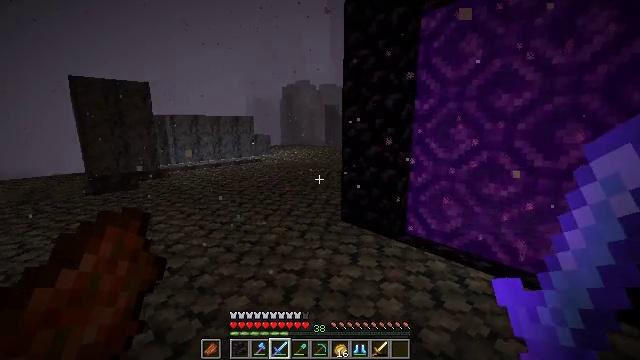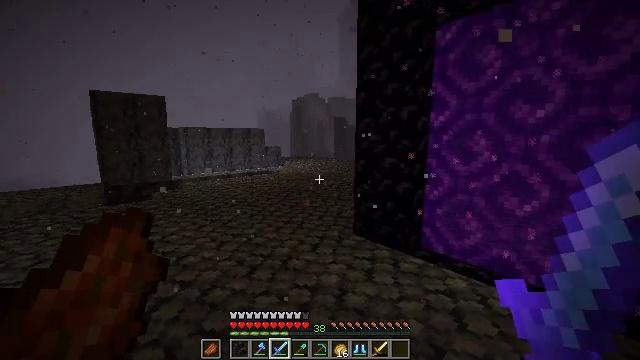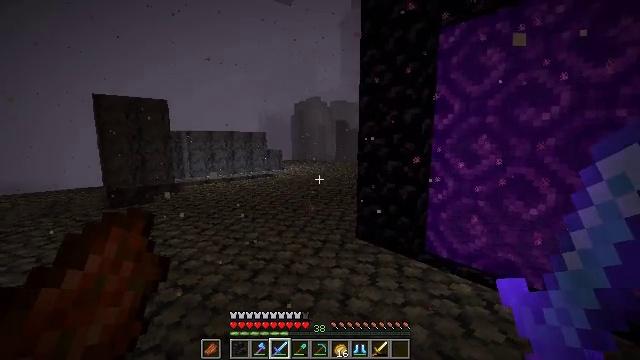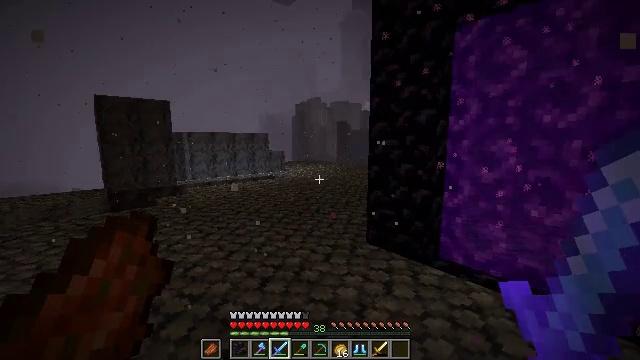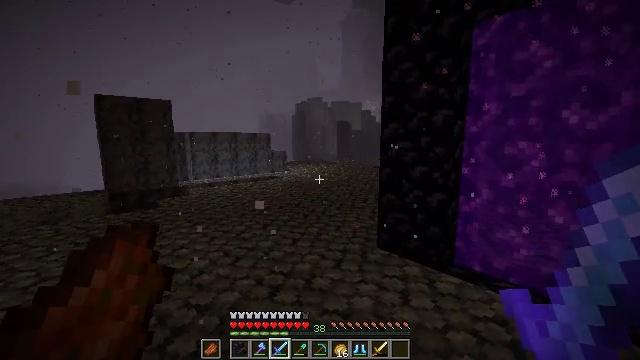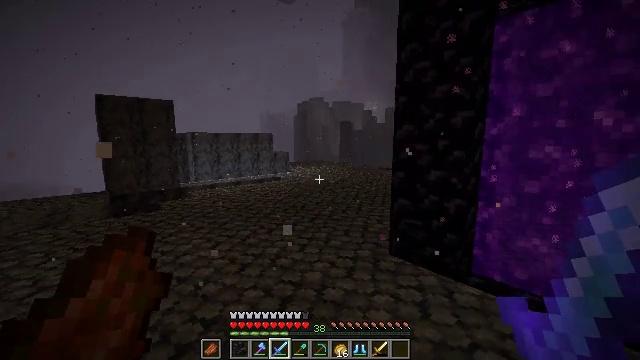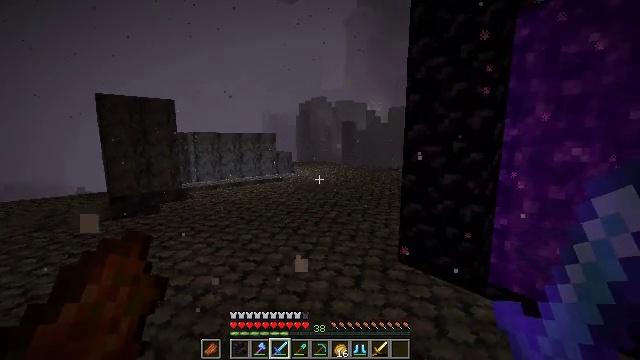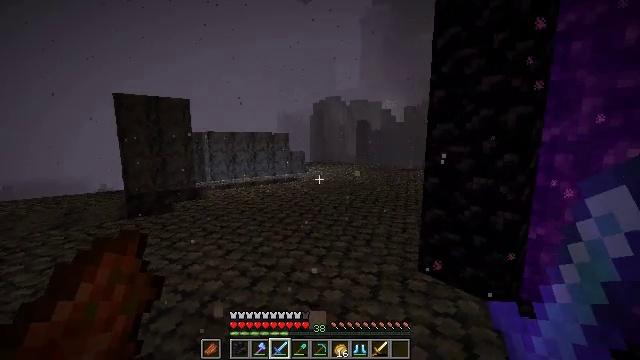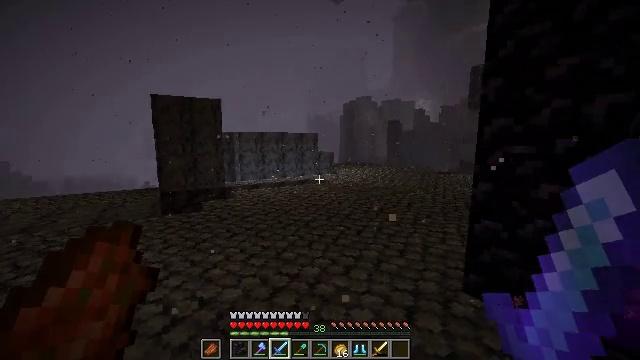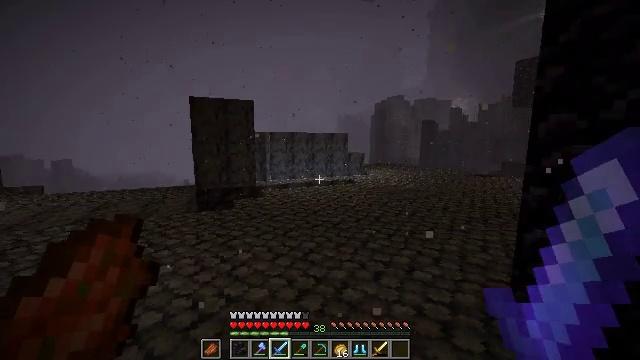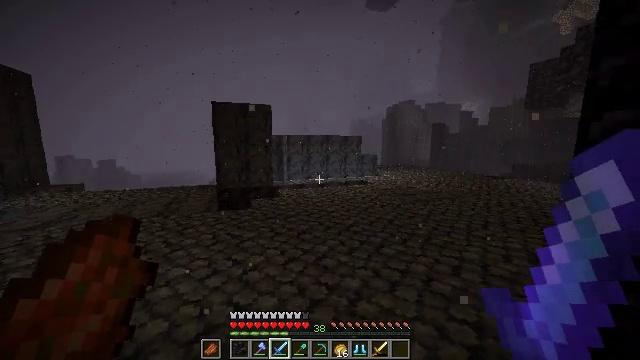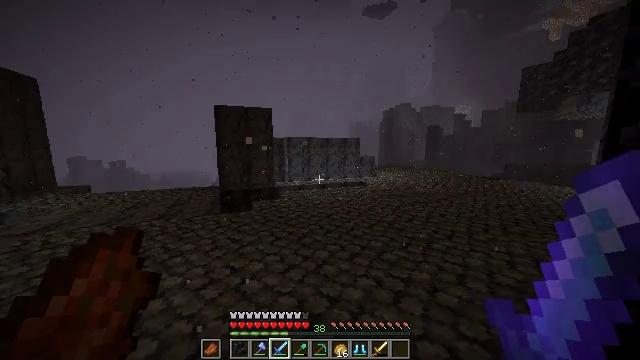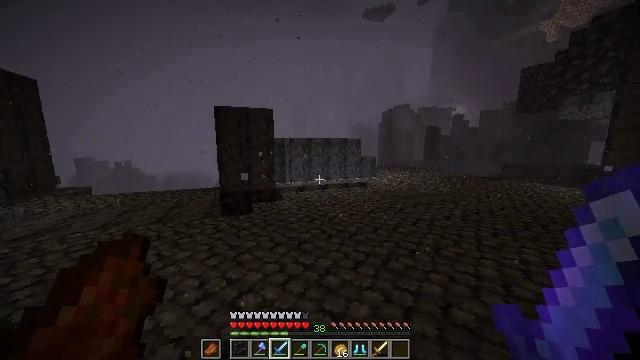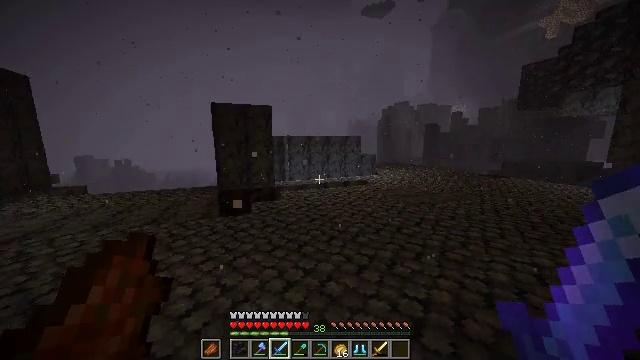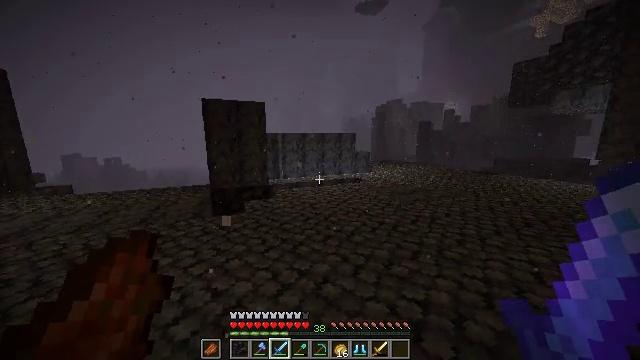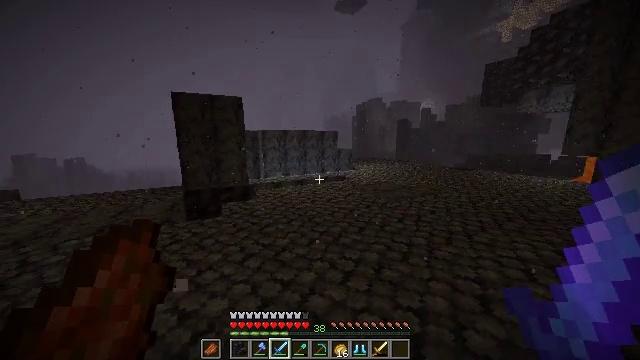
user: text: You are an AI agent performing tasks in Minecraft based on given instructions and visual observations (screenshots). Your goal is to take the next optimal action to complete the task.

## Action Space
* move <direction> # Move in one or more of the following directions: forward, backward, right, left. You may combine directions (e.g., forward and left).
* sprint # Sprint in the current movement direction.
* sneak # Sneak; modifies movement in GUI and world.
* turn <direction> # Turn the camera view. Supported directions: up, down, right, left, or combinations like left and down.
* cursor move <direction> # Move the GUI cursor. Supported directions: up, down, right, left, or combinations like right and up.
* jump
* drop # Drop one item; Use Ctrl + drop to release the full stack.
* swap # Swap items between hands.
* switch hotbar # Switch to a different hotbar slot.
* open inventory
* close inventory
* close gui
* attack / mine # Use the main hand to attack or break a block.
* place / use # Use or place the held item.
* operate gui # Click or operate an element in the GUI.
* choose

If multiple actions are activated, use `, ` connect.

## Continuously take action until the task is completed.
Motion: motion action
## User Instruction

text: Remove the fire source.
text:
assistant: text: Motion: move forward and move left, turn left and up
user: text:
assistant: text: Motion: move forward and move left
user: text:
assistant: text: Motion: move forward and move left
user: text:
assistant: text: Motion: move forward and move left
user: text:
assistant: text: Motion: move forward
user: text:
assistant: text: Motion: move forward
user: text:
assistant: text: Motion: move forward, turn left
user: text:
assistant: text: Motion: move forward, turn left
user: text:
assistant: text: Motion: move forward, sprint, turn left
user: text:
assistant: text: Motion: move forward, sprint, turn left
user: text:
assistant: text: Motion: move forward, sprint
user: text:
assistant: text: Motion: move forward, sprint
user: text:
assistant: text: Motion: move forward, sprint
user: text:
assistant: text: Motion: move forward, sprint, turn right
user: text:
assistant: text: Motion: move forward, sprint, turn right
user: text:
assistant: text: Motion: move forward, sprint, turn right and down
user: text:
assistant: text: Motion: move forward, sprint, turn right and down
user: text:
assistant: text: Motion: move forward, turn right and down
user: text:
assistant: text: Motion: move forward, sprint, turn right and down
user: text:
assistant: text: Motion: move forward, sprint, turn right and down
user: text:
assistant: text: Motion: move forward, sprint, turn right
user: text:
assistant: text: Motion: move forward, sprint
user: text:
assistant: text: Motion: move forward, sprint
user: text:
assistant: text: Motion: move forward
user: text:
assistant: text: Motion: move forward, turn down, jump
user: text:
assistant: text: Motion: move forward, turn right, jump
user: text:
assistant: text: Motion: move forward, jump
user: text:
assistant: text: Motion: move forward, jump
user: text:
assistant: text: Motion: move forward, jump
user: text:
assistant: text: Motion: move forward, jump